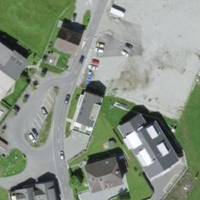
EUNIS habitat code: 55
Species observed at this site:
Stachys sylvatica